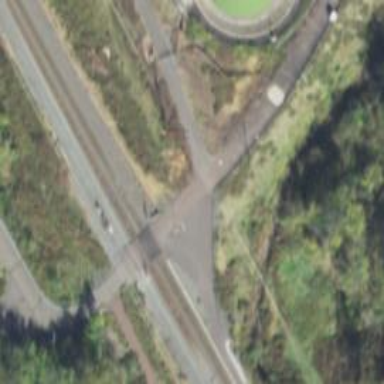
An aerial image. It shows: Railway level crossing.